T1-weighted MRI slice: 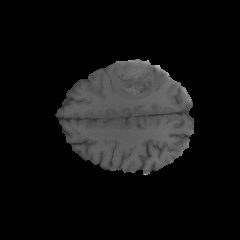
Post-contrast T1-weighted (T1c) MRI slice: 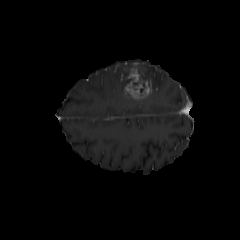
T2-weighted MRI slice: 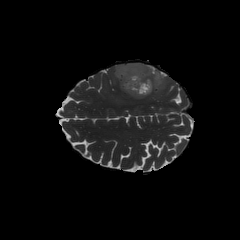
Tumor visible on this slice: yes